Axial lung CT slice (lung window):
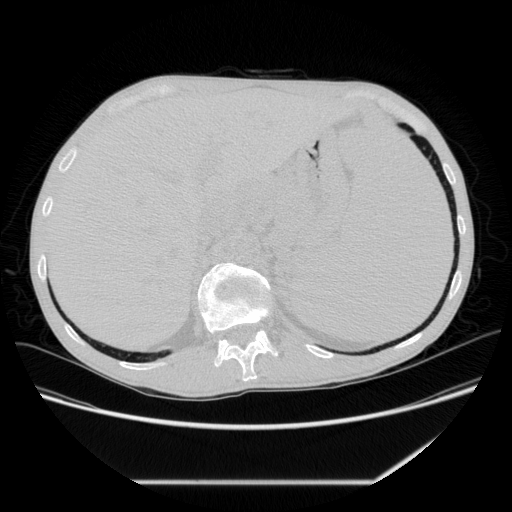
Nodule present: no